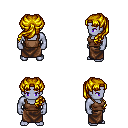
a pixel art fantasy rpg character, male body template, dark elf, purple skin, brown pirate shirt, robe skirt, blonde princess hairstyle, four views (front, back, left, right), 2x2 character sprite sheet, small pixel art, hard edges, no anti-aliasing